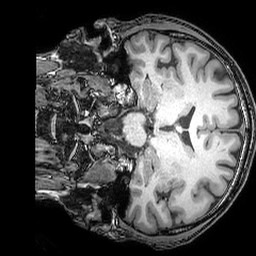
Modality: T1w
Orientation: coronal
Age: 39
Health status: ill
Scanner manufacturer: philips
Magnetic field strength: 3 T
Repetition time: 0.007 s
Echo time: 0.003501 s